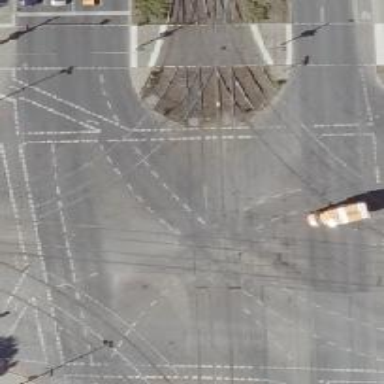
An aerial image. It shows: Tram level crossing on the railway.